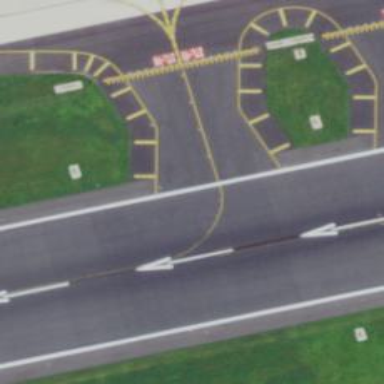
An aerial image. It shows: View of taxiway at the airport.